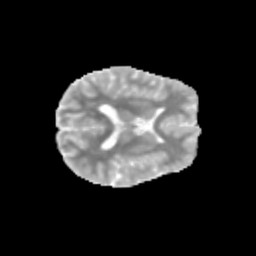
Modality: MD
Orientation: axial
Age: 11
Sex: female
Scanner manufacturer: siemens
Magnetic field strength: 3 T
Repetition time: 3.8 s
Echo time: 0.07 s